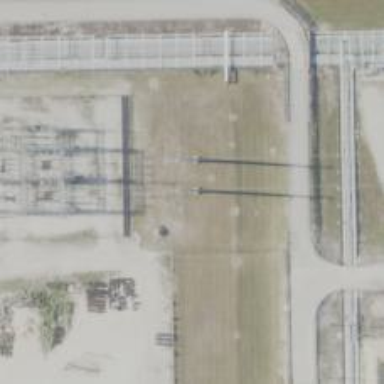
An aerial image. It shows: Power tower.